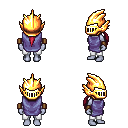
a pixel art fantasy rpg character, female body template, dark elf, purple skin, chain tabard jacket, white pants, ruby red ponytail hairstyle, gold helm, leather bracers, four views (front, back, left, right), 2x2 character sprite sheet, small pixel art, hard edges, no anti-aliasing